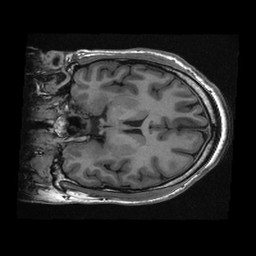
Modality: T1w
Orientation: coronal
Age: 32
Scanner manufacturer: ge
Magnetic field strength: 3 T
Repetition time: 0.008324 s
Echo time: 0.003108 s